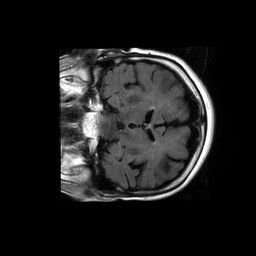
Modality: FLAIR
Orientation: coronal
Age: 81
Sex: female
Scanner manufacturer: philips
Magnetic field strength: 1.5 T
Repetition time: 6 s
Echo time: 0.12 s